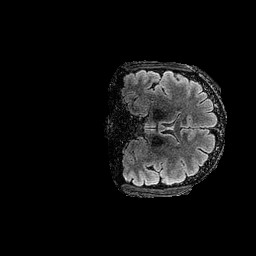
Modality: FLAIR
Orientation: coronal
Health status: ill
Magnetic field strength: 3 T